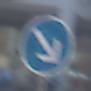
Verkehrszeichen: VorgeschriebeneVorbeifahrtRechts
Umgebung: Outdoor, Urban
Tageszeit: MorningAfternoon
Wetter: Clear
Licht: Natural
Jahreszeit: NotSpecified
Kontrast: HighContrast